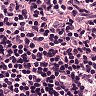
Metastatic tissue present: no